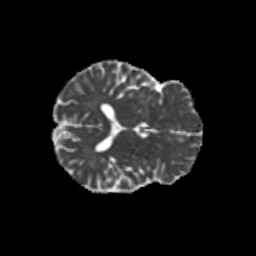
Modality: MD
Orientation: axial
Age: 49
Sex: male
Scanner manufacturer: siemens
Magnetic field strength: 3 T
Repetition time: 8.6 s
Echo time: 0.095 s